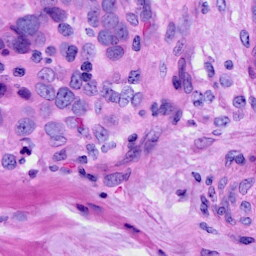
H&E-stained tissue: Ovarian